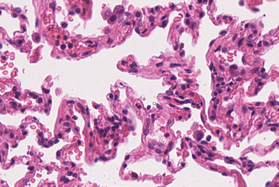
Tumor epithelial tissue: no
Tumor-associated stroma tissue: no
Normal tissue: yes